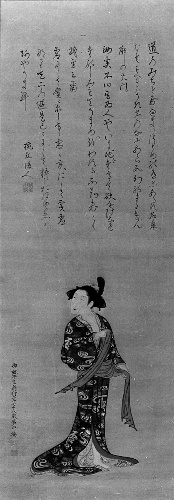
Artist: Ogawa Haritsu (Ritsuō)
Artist bio: Japanese, 1663–1747
Date: 1740
Object type: Hanging scroll
Classification: Paintings
Medium: Hanging scroll; ink and color on silk
Culture: Japan
Period: Edo period (1615–1868)
Dimensions: 37 1/4 x 12 1/4 in. (94.6 x 31.1 cm)
Department: Asian Art
Credit line: The Howard Mansfield Collection, Purchase, Rogers Fund, 1936
Accession year: 1936
Repository: Metropolitan Museum of Art, New York, NY
Tags: Women